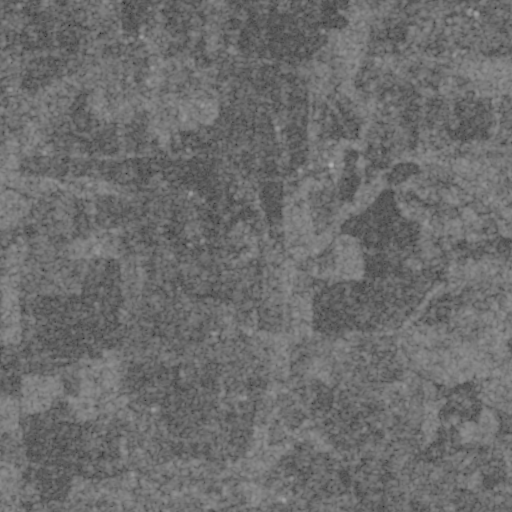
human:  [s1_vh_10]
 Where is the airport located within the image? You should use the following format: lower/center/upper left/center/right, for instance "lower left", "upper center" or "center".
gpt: The airport is located in the upper center of the image.
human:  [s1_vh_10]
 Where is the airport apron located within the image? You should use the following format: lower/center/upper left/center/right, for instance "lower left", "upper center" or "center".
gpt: The airport apron is located in the upper center of the image.
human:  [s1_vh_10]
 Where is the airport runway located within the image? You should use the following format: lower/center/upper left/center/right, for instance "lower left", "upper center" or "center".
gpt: The airport runway is located in the upper center of the image.
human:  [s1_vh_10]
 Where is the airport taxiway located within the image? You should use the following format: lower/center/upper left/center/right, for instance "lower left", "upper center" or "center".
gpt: The airport taxiway is located in the upper center of the image.
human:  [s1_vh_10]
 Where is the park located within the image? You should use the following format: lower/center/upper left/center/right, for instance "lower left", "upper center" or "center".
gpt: The park is located in the center of the image.
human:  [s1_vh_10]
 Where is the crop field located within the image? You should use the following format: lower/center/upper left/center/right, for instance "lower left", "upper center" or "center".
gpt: There is no crop field in the image.

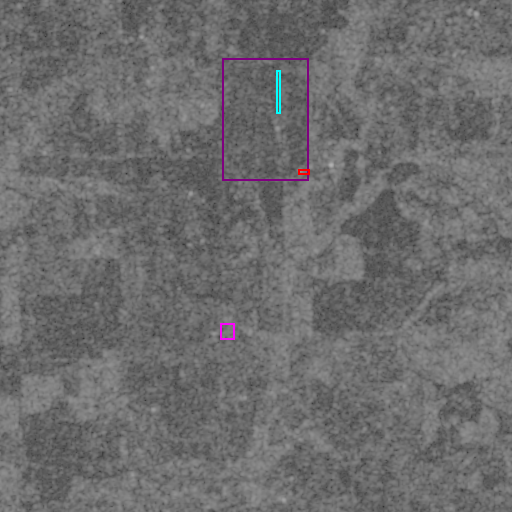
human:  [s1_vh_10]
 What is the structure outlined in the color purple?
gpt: The structure outlined in purple is an airport.
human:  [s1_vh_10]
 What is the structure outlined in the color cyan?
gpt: The structure outlined in cyan is an airport apron.
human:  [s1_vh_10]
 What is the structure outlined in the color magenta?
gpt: The structure outlined in magenta is a park.
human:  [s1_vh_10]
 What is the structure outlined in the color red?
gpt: The structure outlined in red is a building.
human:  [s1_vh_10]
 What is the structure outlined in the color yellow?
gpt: There is no yellow outline.